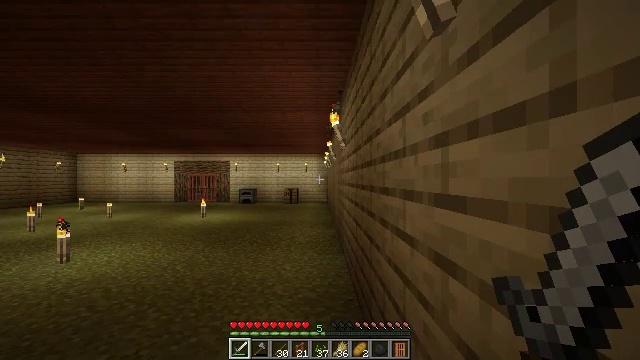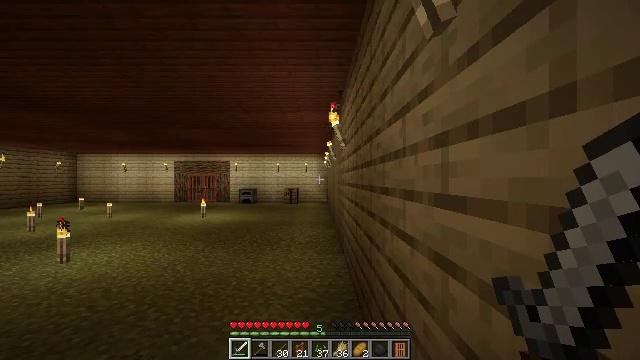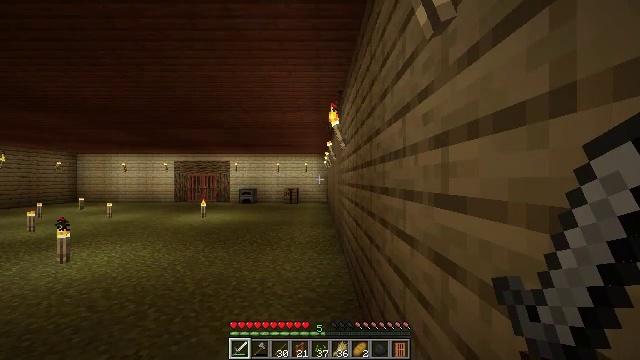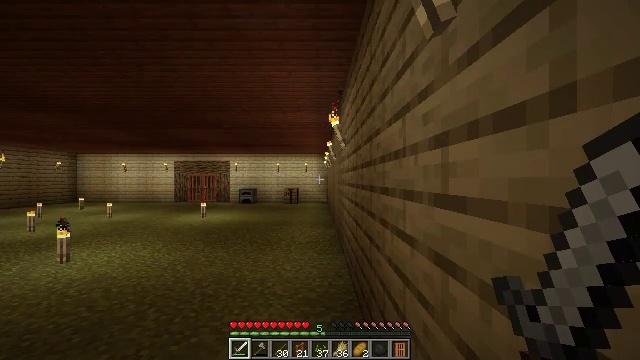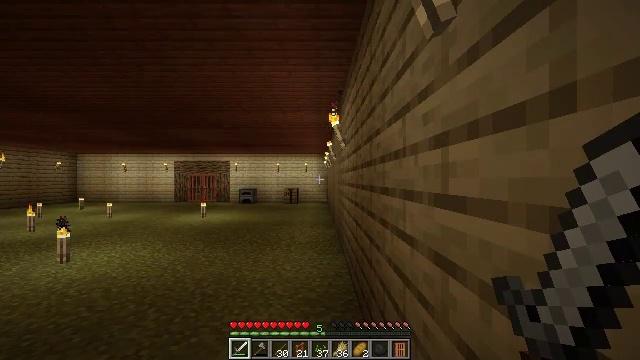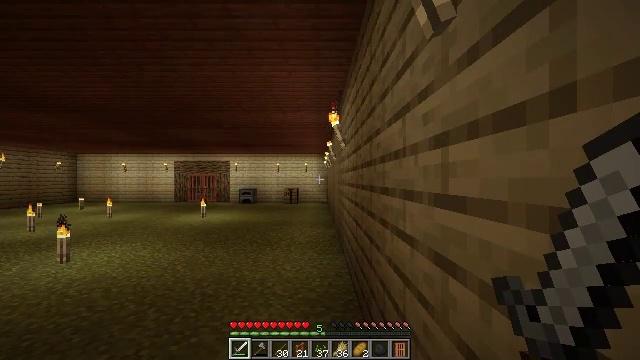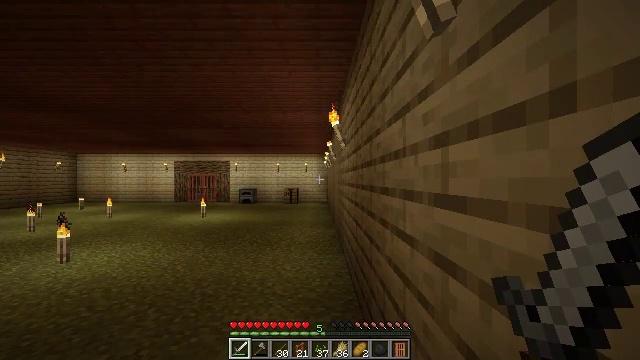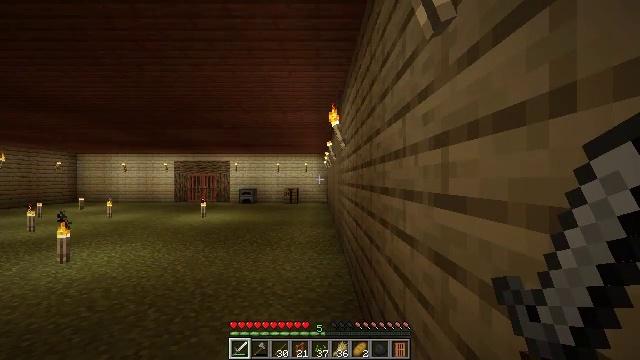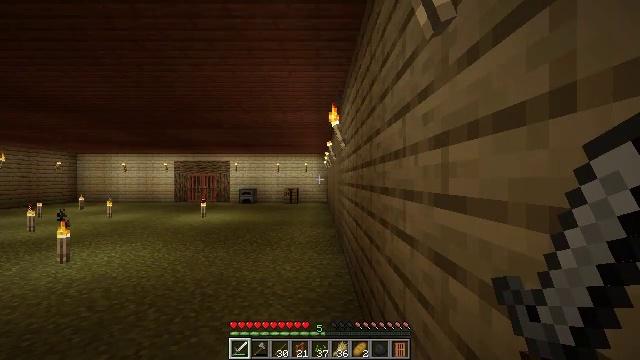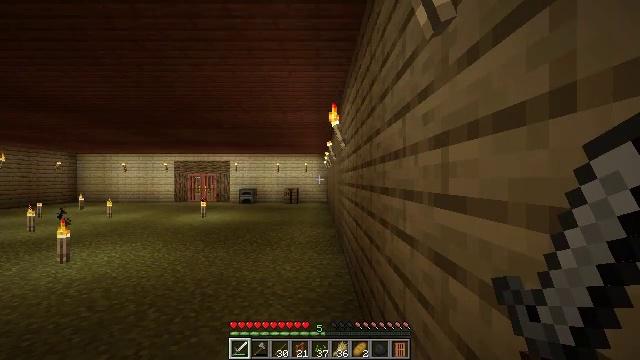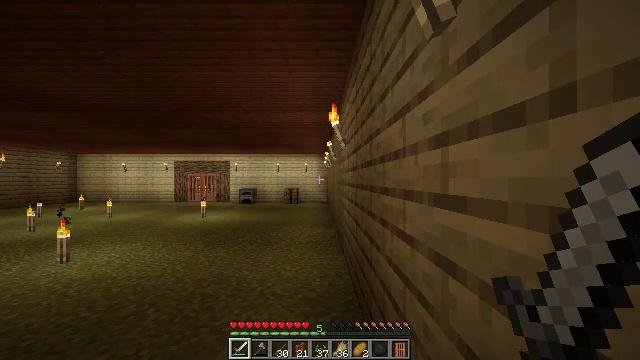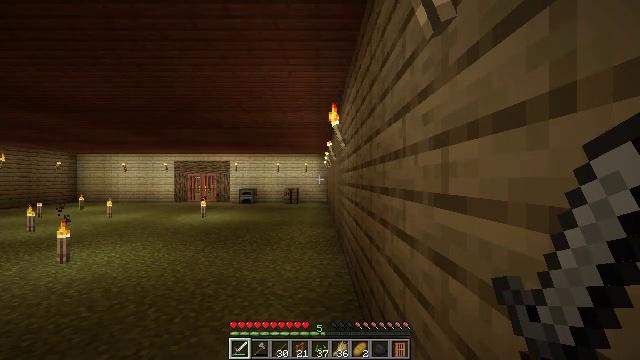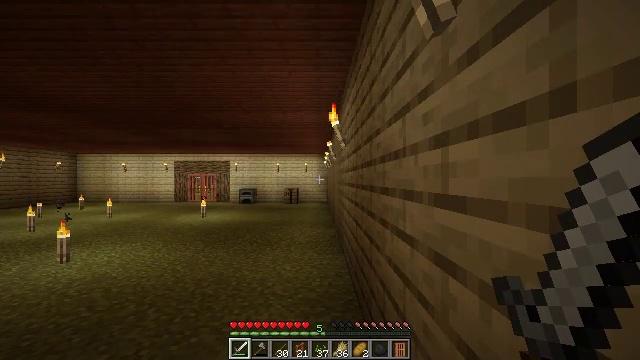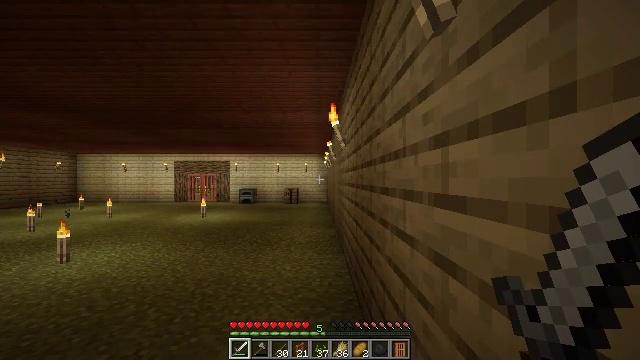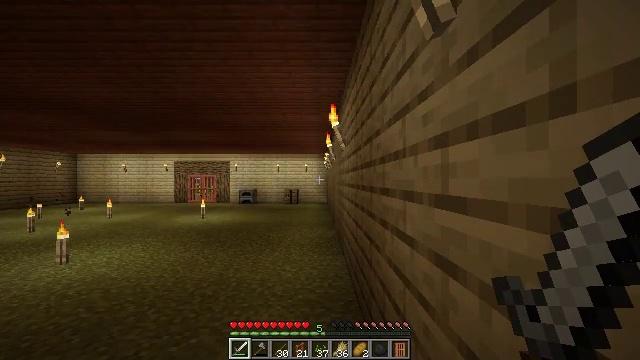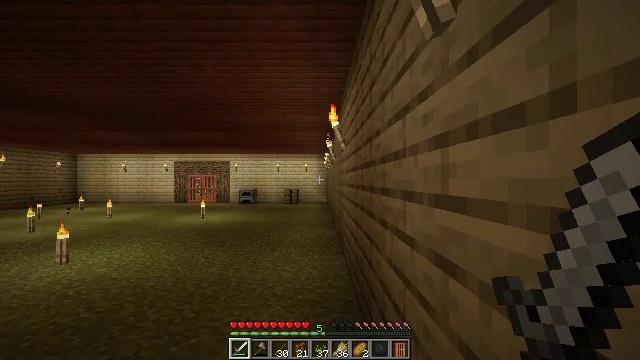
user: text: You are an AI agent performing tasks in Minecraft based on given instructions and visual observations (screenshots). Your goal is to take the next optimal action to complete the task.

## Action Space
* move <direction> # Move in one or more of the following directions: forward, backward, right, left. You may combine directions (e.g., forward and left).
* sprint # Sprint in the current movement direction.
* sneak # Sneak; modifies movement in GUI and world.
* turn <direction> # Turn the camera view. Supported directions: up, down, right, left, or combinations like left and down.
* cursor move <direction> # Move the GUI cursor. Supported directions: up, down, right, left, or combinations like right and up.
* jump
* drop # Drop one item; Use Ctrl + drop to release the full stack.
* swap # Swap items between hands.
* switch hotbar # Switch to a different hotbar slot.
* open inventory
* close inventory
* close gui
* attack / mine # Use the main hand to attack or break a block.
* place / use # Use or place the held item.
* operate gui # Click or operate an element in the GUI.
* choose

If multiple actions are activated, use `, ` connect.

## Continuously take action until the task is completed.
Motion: motion action
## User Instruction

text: Reclaim the acacia fence from a structure.
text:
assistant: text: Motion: no_op
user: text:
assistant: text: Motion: no_op
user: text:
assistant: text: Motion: no_op
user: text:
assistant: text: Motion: no_op
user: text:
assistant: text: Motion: no_op
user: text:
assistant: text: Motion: no_op
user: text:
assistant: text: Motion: no_op
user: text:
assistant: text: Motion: no_op
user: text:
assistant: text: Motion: no_op
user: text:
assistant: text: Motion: no_op
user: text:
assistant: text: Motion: no_op
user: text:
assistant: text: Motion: no_op
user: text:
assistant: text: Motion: no_op
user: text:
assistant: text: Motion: no_op
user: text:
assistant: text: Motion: no_op
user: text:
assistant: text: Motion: no_op
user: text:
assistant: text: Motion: no_op
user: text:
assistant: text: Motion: turn left and down
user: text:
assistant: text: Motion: turn left and down
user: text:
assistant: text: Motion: turn left and down
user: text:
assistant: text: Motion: turn left and down
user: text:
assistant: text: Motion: turn left and down
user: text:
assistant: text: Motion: no_op
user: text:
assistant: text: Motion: no_op
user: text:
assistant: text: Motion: no_op
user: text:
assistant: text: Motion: no_op
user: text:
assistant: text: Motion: no_op
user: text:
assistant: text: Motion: turn left and up
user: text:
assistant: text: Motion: turn left and up
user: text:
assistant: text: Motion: turn left